Question: I have creating one web page using html5
Here is my code:
'''
<header>
<img src="img/logo.png" alt="logo">
<hr class="hr-style">
<h1>The Articles</h1>
<nav>
<ul>
<li><a href="#">Home</a></li>
<li><a href="#">Articles</a></li>
</ul>
</nav>
</header>
<section>
<article class="article">
<img src="img/articles.png" alt="articles" />
</article>
<aside class="aside">
<img src="img/agencies.png" alt="agencies" />
</aside>
</section>
<footer>
</footer>
'''
This is my JSfiddle i tried: please see this what i tried,
<URL>
I need like this:

I'm new to HTML5, i need to know how to align the page using html5 tag.
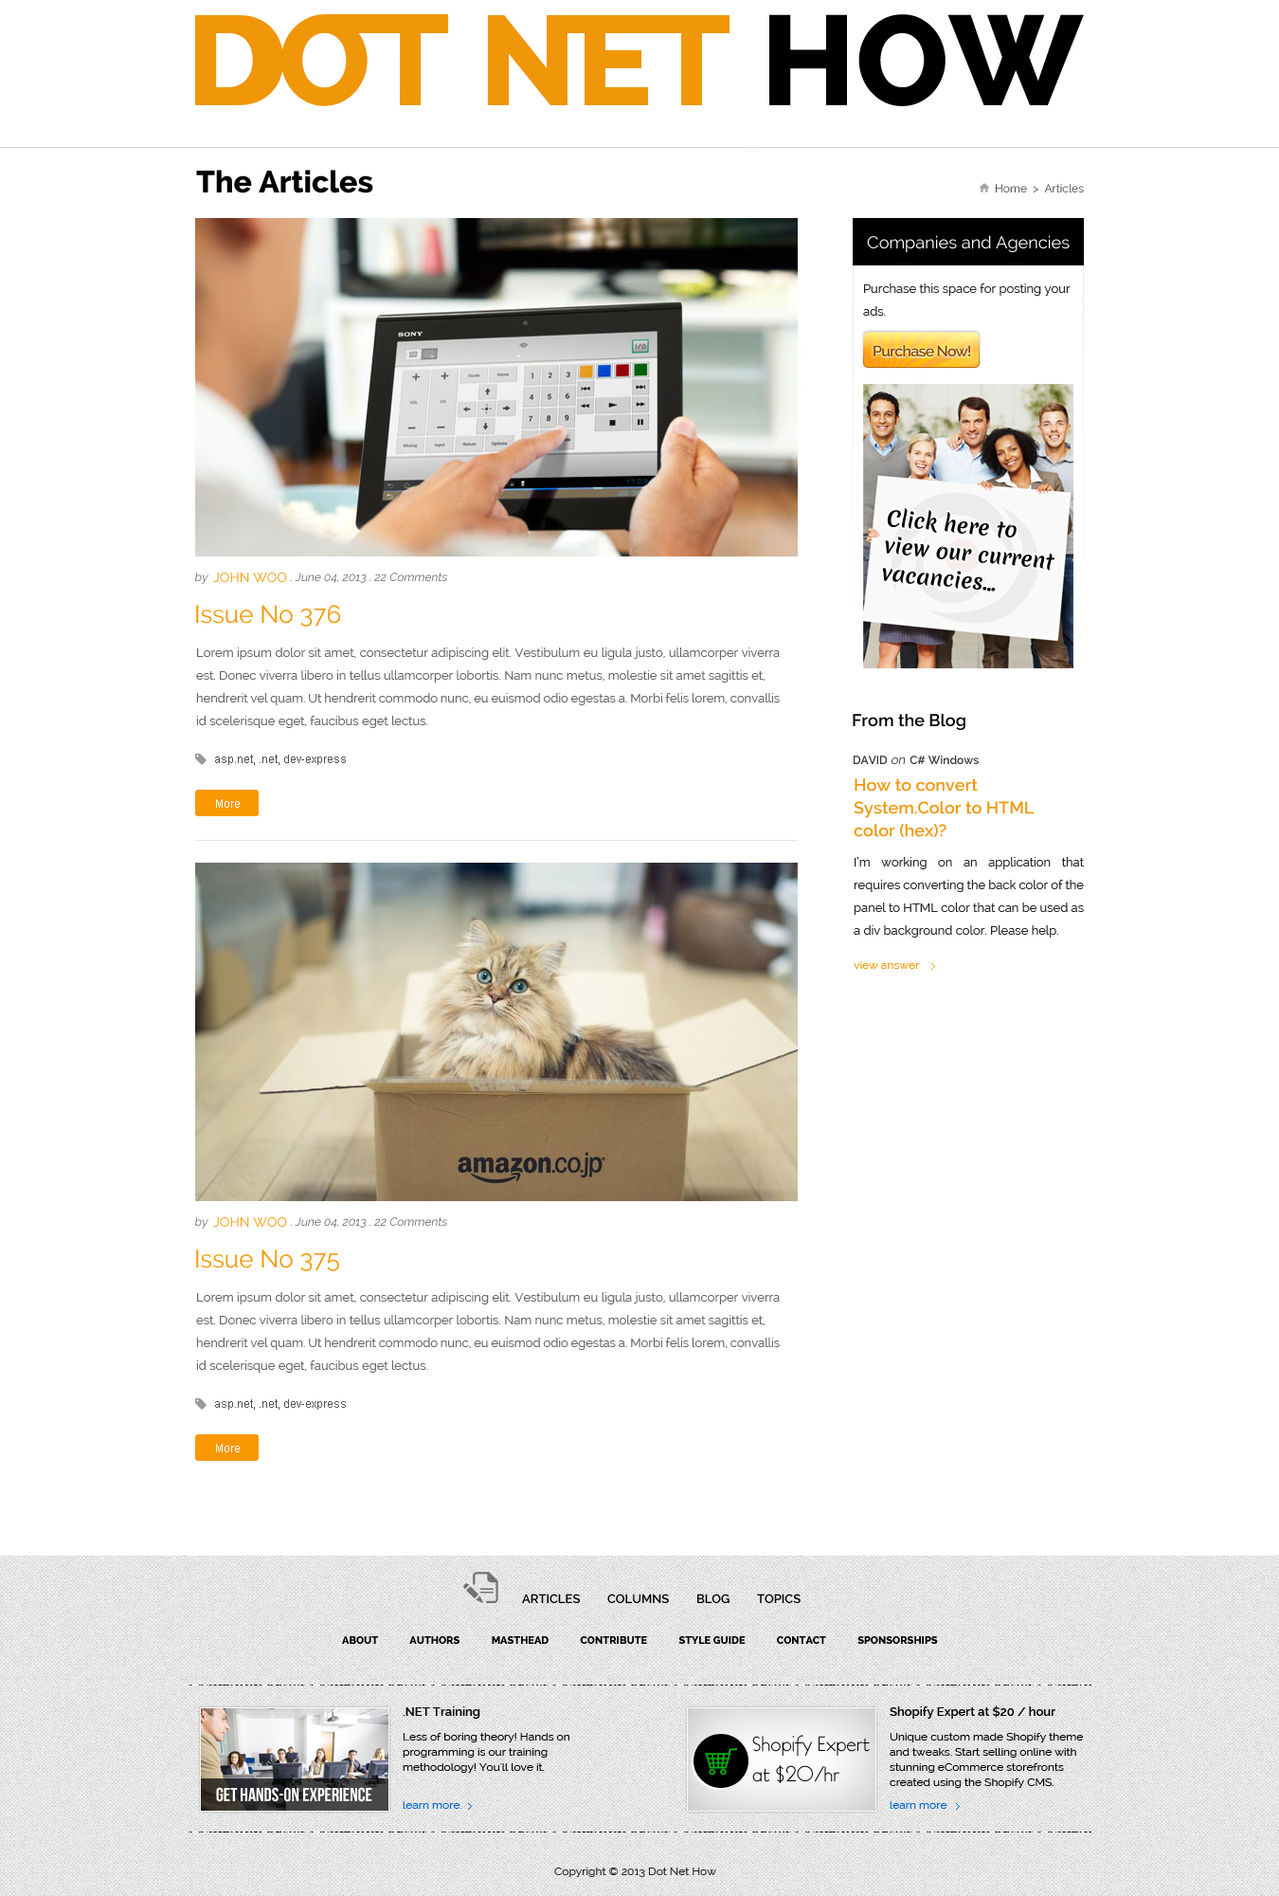
Answer: To start with, you need to contain your content with a width.
<URL>
In this example I am giving the body a width the same as your logo image (939px). 'margin: 0 auto;' will center the page. Your question is too broad to give you an exact solution.
'''
body{
margin: 0 auto;
font-family: Raleway, sans-serif;
width: 939px;
}
'''
It would be better to replace the '<hr>' with a border. For example:
'''
<img src="" alt="" id="logo">
'''
'''
#logo {
border-bottom: solid 2px #CCC;
padding-bottom: 50px;
}
'''
I have also done a crude CSS reset to remove the default margins; they can then be easily controlled by adding them back to each element. You can also use a <URL>
'''
* {
margin: 0;
padding: 0;
}
'''
'box-sizing: border-box' is also brilliant if you want to use percentages.
<URL>
'''
* {
box-sizing: border-box;
}
'''
This simple change gives you most of your desired layout. Now you need to change the width and add margins / padding as needed.